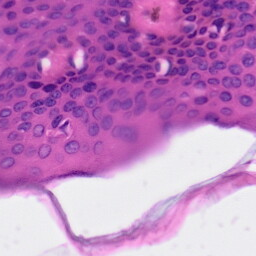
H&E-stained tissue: Skin